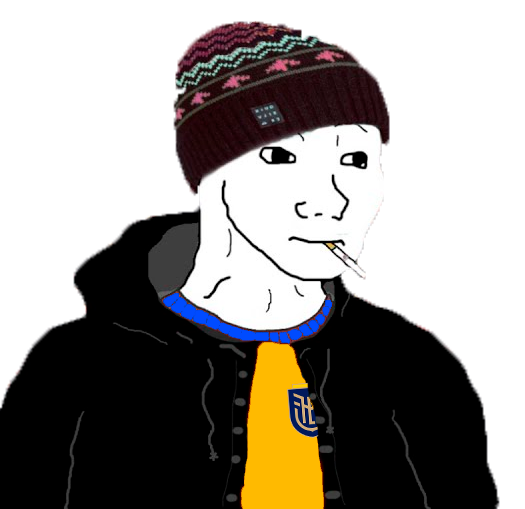
Label: 5_Doomer